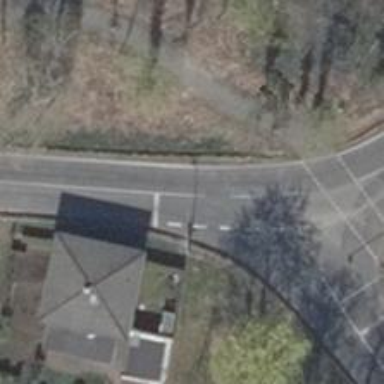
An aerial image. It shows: Secondary road with asphalt surface and lane markings.